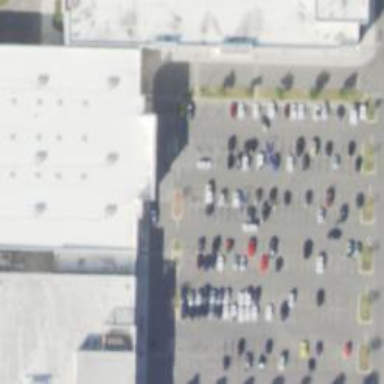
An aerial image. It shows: Parking space is available.